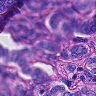
Metastatic tissue present: yes